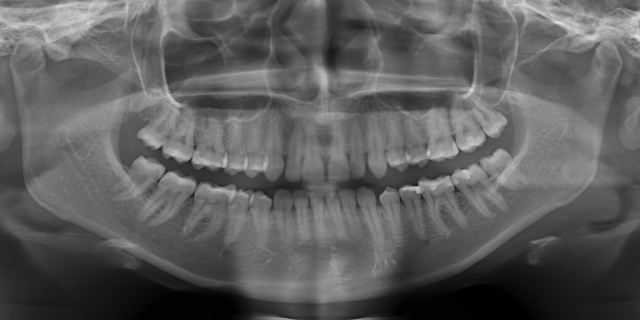
adult